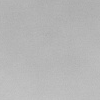
Atmospheric dust classification: dusty